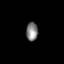
Tissue: lung
Cell type: Endothelial cells
Senescence score: 0.2068
Nuclear area (px): 213
Mean DAPI intensity: 130.812